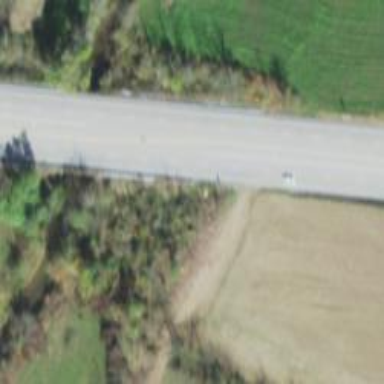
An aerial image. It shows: Asphalt road classified as primary highway with expressway characteristics.